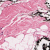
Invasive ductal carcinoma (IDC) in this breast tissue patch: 0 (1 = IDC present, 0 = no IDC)